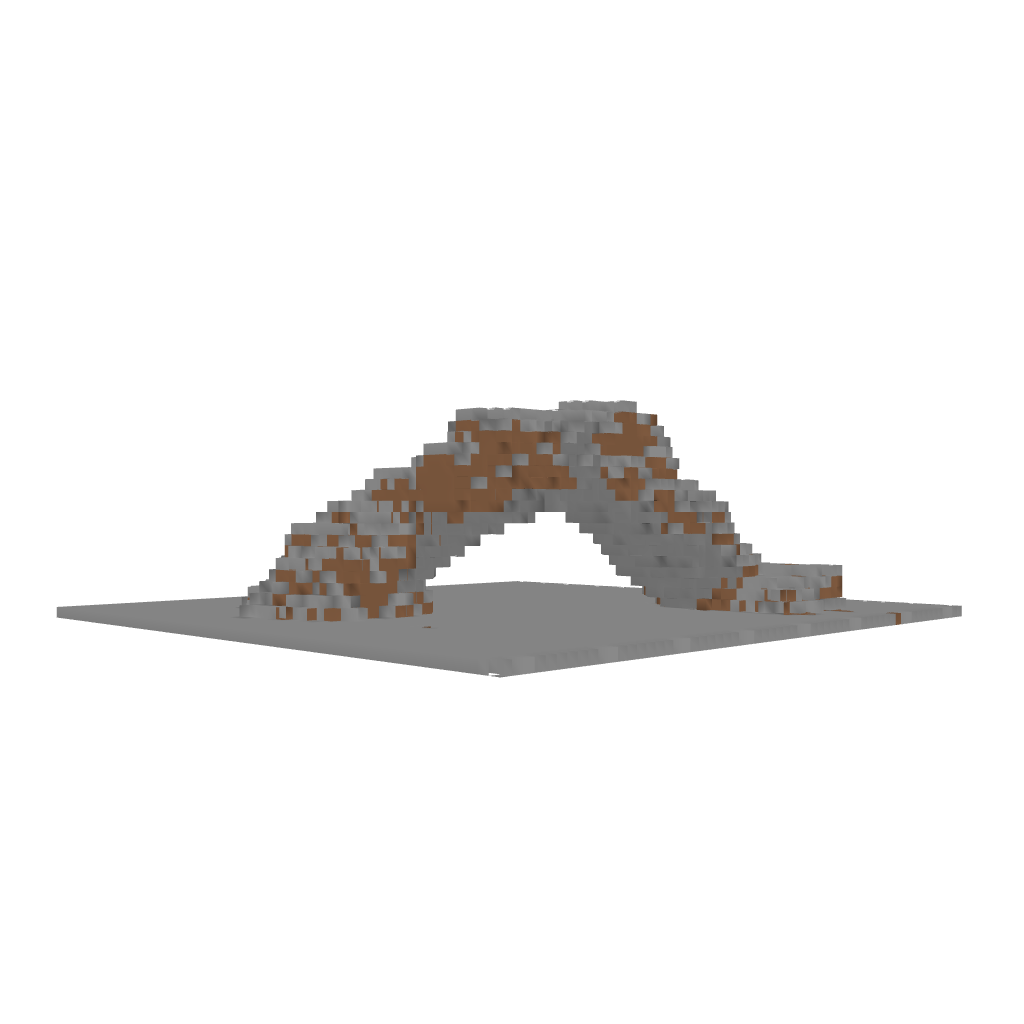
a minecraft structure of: Over Hang